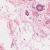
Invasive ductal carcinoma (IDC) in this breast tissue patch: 0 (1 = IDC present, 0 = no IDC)